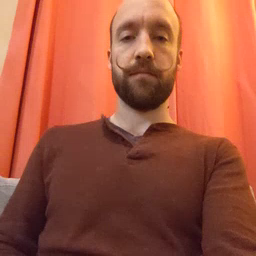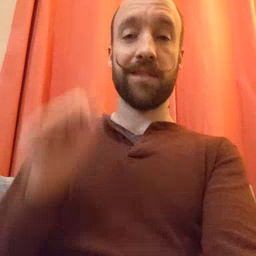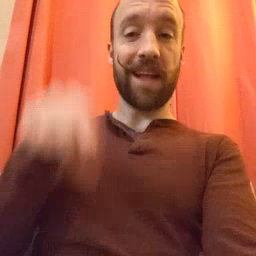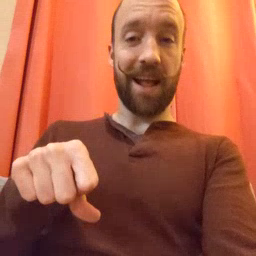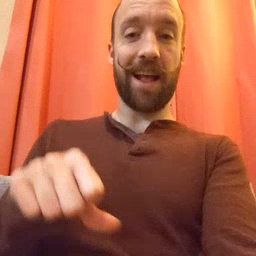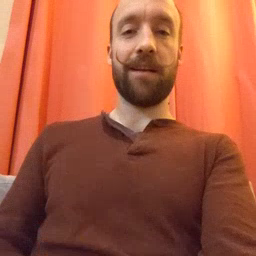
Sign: can